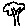
Label: tree